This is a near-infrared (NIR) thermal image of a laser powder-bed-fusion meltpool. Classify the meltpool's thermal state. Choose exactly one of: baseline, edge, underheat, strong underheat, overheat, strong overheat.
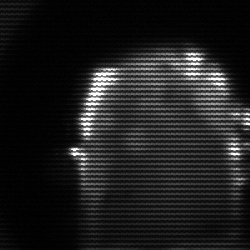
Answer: baseline